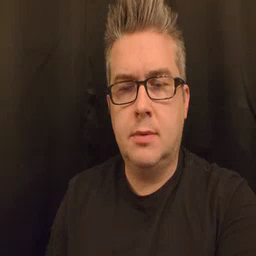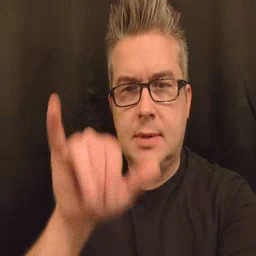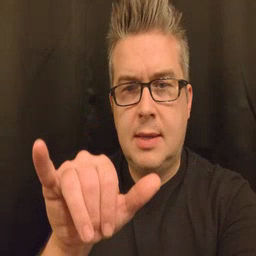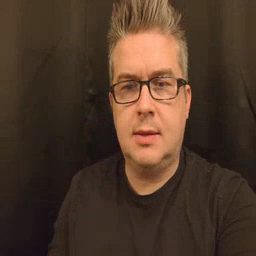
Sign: stay